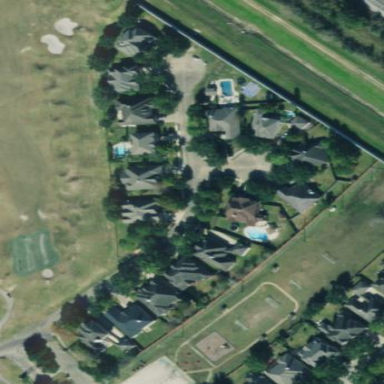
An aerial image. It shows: Residential area consisting of single-family homes.